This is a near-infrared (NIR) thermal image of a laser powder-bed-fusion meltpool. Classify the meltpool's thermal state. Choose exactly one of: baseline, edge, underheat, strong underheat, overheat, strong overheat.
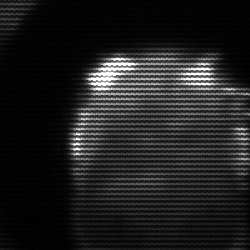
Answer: edge